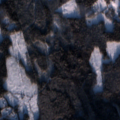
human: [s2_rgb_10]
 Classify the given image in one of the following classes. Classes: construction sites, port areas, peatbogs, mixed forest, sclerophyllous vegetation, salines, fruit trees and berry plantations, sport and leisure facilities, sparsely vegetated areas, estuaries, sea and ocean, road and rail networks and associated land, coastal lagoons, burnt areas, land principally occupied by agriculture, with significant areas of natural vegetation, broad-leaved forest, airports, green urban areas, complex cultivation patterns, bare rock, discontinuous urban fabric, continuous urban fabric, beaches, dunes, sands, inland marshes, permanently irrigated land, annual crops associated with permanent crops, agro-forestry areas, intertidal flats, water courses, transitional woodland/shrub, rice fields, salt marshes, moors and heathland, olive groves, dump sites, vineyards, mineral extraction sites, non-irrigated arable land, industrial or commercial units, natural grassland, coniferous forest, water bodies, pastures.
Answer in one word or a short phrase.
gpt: coniferous forest, mixed forest, transitional woodland/shrub